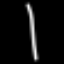
Label: line